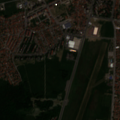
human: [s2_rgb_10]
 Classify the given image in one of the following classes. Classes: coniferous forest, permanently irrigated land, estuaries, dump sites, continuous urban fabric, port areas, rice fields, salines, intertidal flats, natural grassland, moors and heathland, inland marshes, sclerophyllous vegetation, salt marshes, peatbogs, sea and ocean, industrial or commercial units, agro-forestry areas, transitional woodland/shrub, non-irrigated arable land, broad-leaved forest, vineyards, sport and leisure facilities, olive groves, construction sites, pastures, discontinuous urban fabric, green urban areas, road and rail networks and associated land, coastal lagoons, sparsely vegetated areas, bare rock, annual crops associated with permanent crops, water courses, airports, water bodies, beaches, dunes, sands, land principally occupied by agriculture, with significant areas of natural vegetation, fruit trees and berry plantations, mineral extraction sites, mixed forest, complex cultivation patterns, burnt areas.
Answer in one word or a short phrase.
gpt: discontinuous urban fabric, industrial or commercial units, sport and leisure facilities, broad-leaved forest